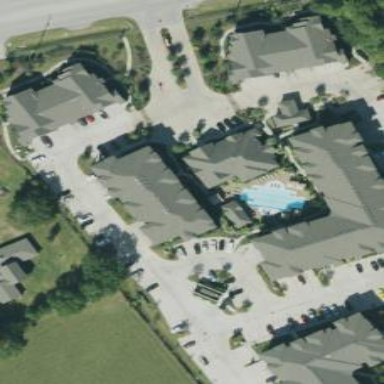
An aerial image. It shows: Image showing building with apartments.